Field crop: maize
Growth stage: 2
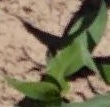
Species: maize